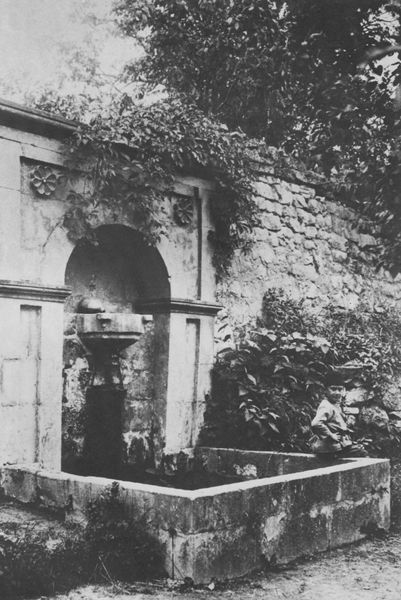
Titel: Der Palast von Bachtschisarai, Residenz des Chans der Krim vom Ende des 15. Jahrhunderts bis zum Jahr 1783
Künstler: Russischer Photograph
Standort: Paris
Institution: Bibliothèque du Musée des Arts Décoratifs
Schlagwörter: baum, blau, blätter, himmel, laub, wasser, weiß, bäume, grün, blume, blumen, braun, grau, schwarz, säule, park, rot, weg, ornament, architektur, sockel, stein, steine, natur, busch, büsche, sonne, kind, pflanzen, brunnen, garten, ranken, vase, bogen, italien, mauer, hecke, steinmauer, junge, tor, foto, fotografie, verfall, nische, arkade, zisterne, bub, erika, becken, schwarzweiss, friedhof, ranke, portal, efeu, grab, apsis, gestrüpp, wegesrand, triumphbogenmotiv, blatter, tataren, oark, pakr, verwitterung